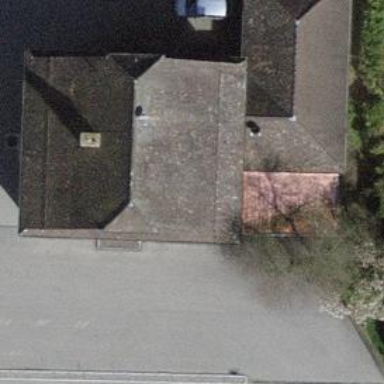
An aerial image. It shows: Restaurant.